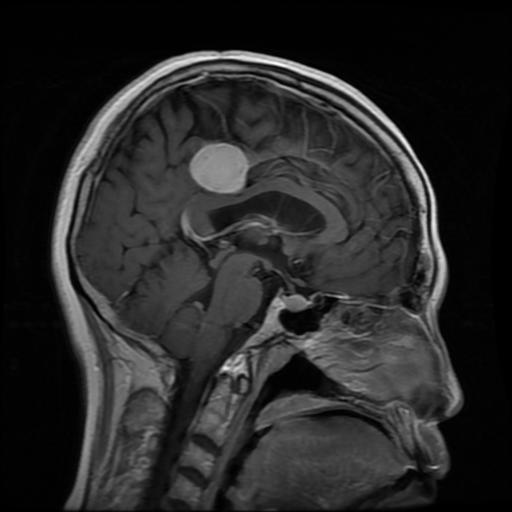
Label: meningioma